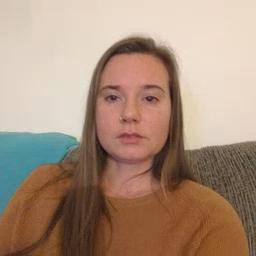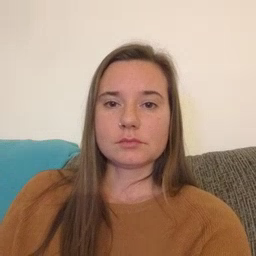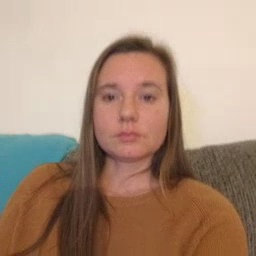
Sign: frenchfries